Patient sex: M
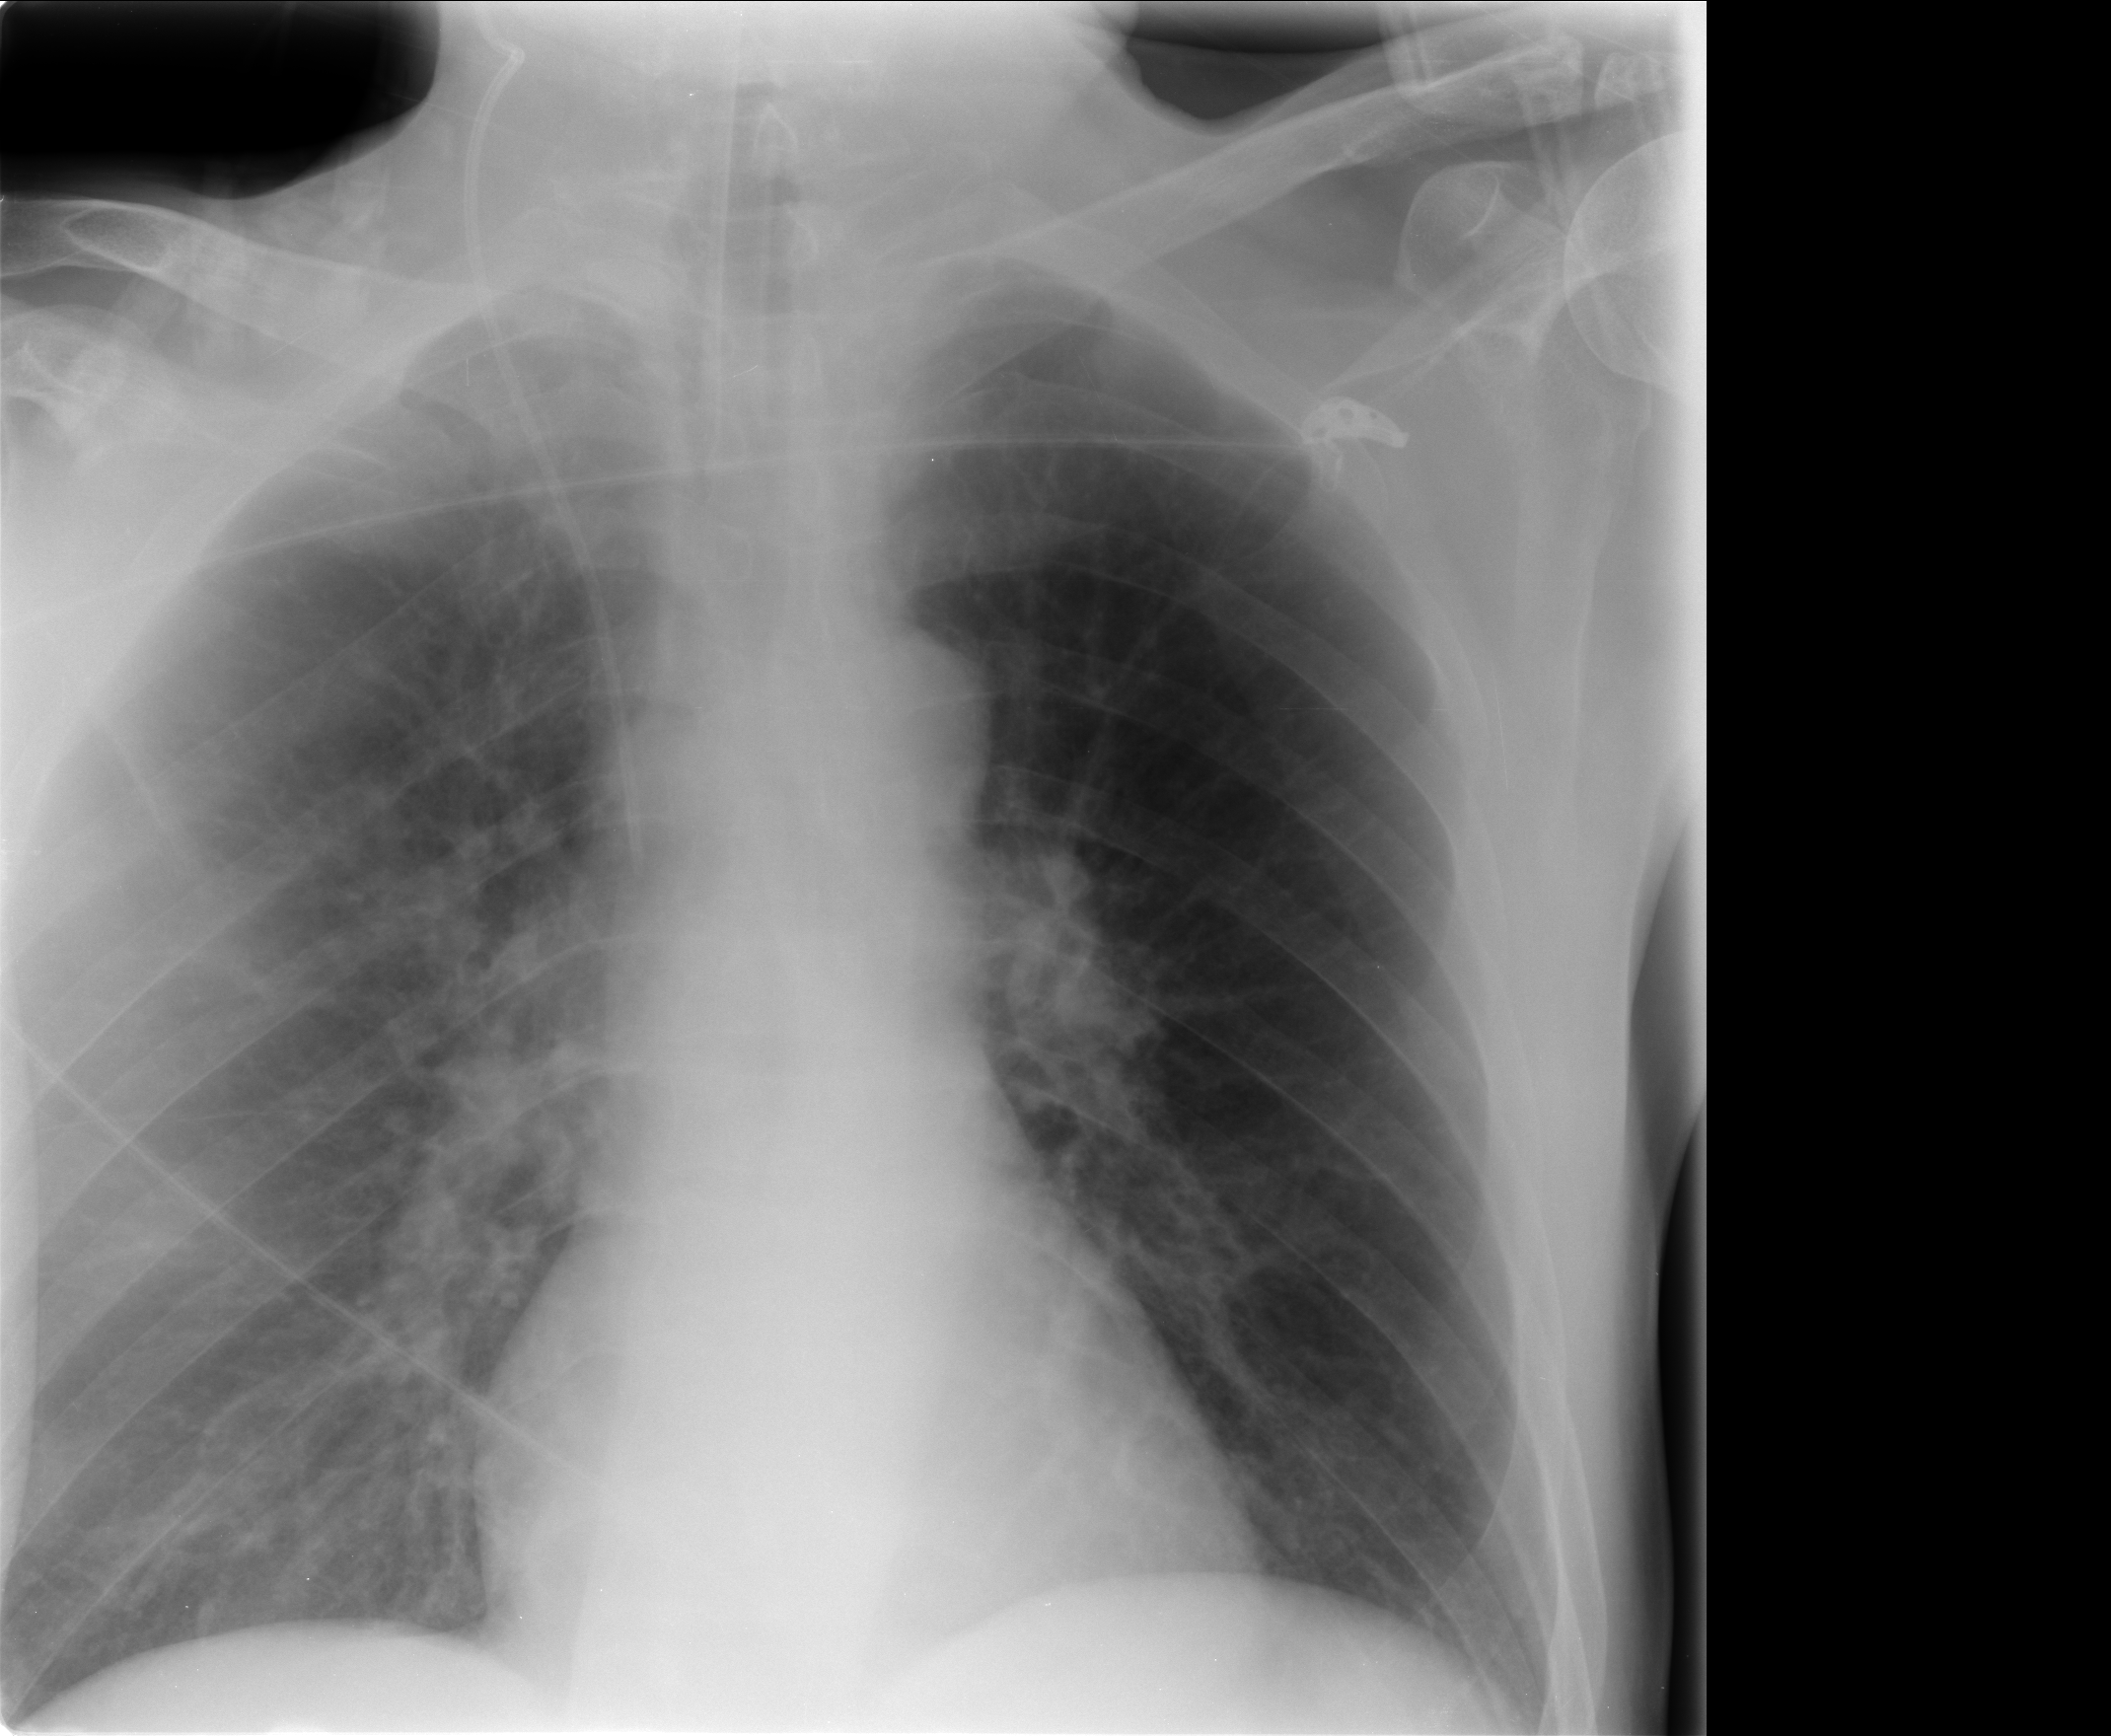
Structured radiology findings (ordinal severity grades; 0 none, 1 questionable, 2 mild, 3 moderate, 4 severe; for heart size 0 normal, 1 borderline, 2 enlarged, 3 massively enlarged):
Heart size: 0
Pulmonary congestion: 2
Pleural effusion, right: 0
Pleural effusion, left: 0
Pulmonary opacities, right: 0
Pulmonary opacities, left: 0
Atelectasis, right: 2
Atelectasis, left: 0